Question: After switching a couple of database calls to cache, we actually had worse performance. We noticed a huge jump in CLR time and response time according to new relic. Please see attached graph for the jump (cache was introduced 1/5 at 0:00). The thing that has changed has been the introduction of Azure App Fabric Cache. Our cache client uses a singleton pattern so there is only one for the instance of the webservice. the cache factory is created once and then stored away so we are not en-curing the overhead of opening the connection each time.

Furthermore, NewRelic reports that cache is taking on average 15ms. In many cases, 15ms can be slower than the database!!!!
nto The object we are sticking i cache constits of two byte arrays, one has a length of about 421 and the other has a length of 8.
Not really understanding why with the introduction of cache we see increased response time. Is a byte array not cache friendly?
my class looks like this (the only two properties that get populated prior to being shoved into class is the two byte arrays everything else is left to default values)
'''
[Table]
public class GameState
{
[Column(IsPrimaryKey = true, IsDbGenerated = true, AutoSync = AutoSync.OnInsert)]
public int Id { get; set; }
[Column(UpdateCheck = UpdateCheck.Never, Name = "game_id")]
public int GameId { get; set; }
[Column(UpdateCheck = UpdateCheck.Never, Name = "player_id")]
public int PlayerId { get; set; }
[Column(UpdateCheck = UpdateCheck.Never, DbType = "VarBinary(max)")] //has a length around 421
public byte[] State { get; set; }
[Column(UpdateCheck = UpdateCheck.Never, IsDbGenerated = true, AutoSync = AutoSync.OnInsert)]
public DateTime Created { get; set; }
[Column(UpdateCheck = UpdateCheck.Never, Name = "update", IsDbGenerated = true, DbType = "timestamp")] //has a length of 8
public byte[] TimeStamp { get; set; }
}
'''
Thanks
We talked with several Microsoft engineers and no one could give us any help as to why it was so slow. One engineer reported that the cache layer was built on top of SQL Azure which explained the high request times. Another engineer denied that claim, but wasn't exactly sure how Shared Caching was implemented.
We were never able to get the azure cache working quickly and ultimately switched from Azure to Amazon ec2. Once on Amazon ec2 on comparable hardware our response time dropped to about 60-70ms.
For anyone else in considering this, this was what we learned in the switch.
SQL Azure is shared DB hosting. You do not get your own DB you are in a server with a bunch of other DB's and if you have any kind of decent traffic, you will get throttled. They kept telling us about some ticket purchasing success story, but in that scenario they had 750 DB's to process the transactions. Sharding is no fun, and a better success story is that you handled all those requests with 1DB.
We use SSL, and having IIS manage the SSL really kills your CPU. Amazon has your ELB do the ssl and then your IIS boxes don't have to. This freed up the IIS boxes to handle requests faster.
Amazon lets you run memcache. Memcache is awesome. Having a lightening fast cache layer (capable of growing well beyond 4GB), took tremendous load off our DB.
We made the switch back in jan 2012, so its possible Azure has become better in the last year, however I have no plans on giving it a second chance.
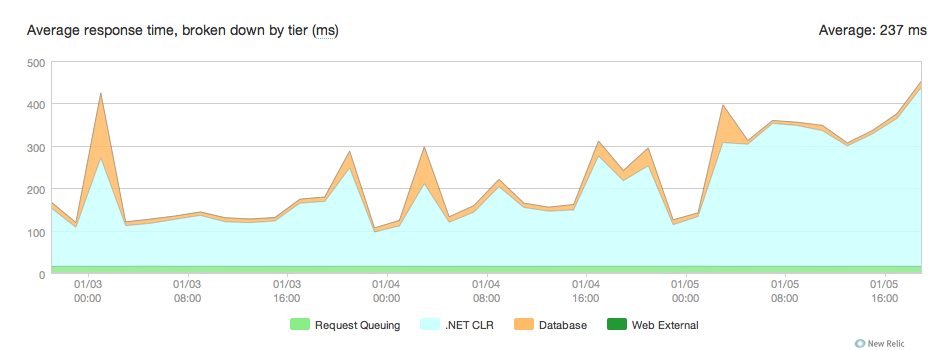
Answer: The performance of Azure Cache is not that satisfied. Basically it's because the Azure Cache has its own load balance when communicate. But you can try to enable the local cache feature, which will increase the load performance.